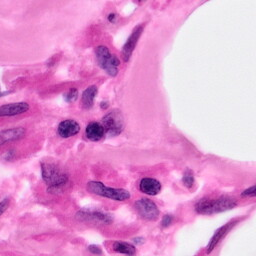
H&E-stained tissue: Pancreatic